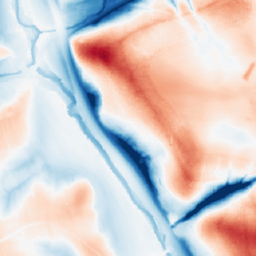
Category: classical
Decomposition family: gaussian
Decomposition parameters: sigma: 20
Upsampling method: area
Upsampling parameters: scale: 2
Upsampling scale: 2